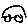
Label: car